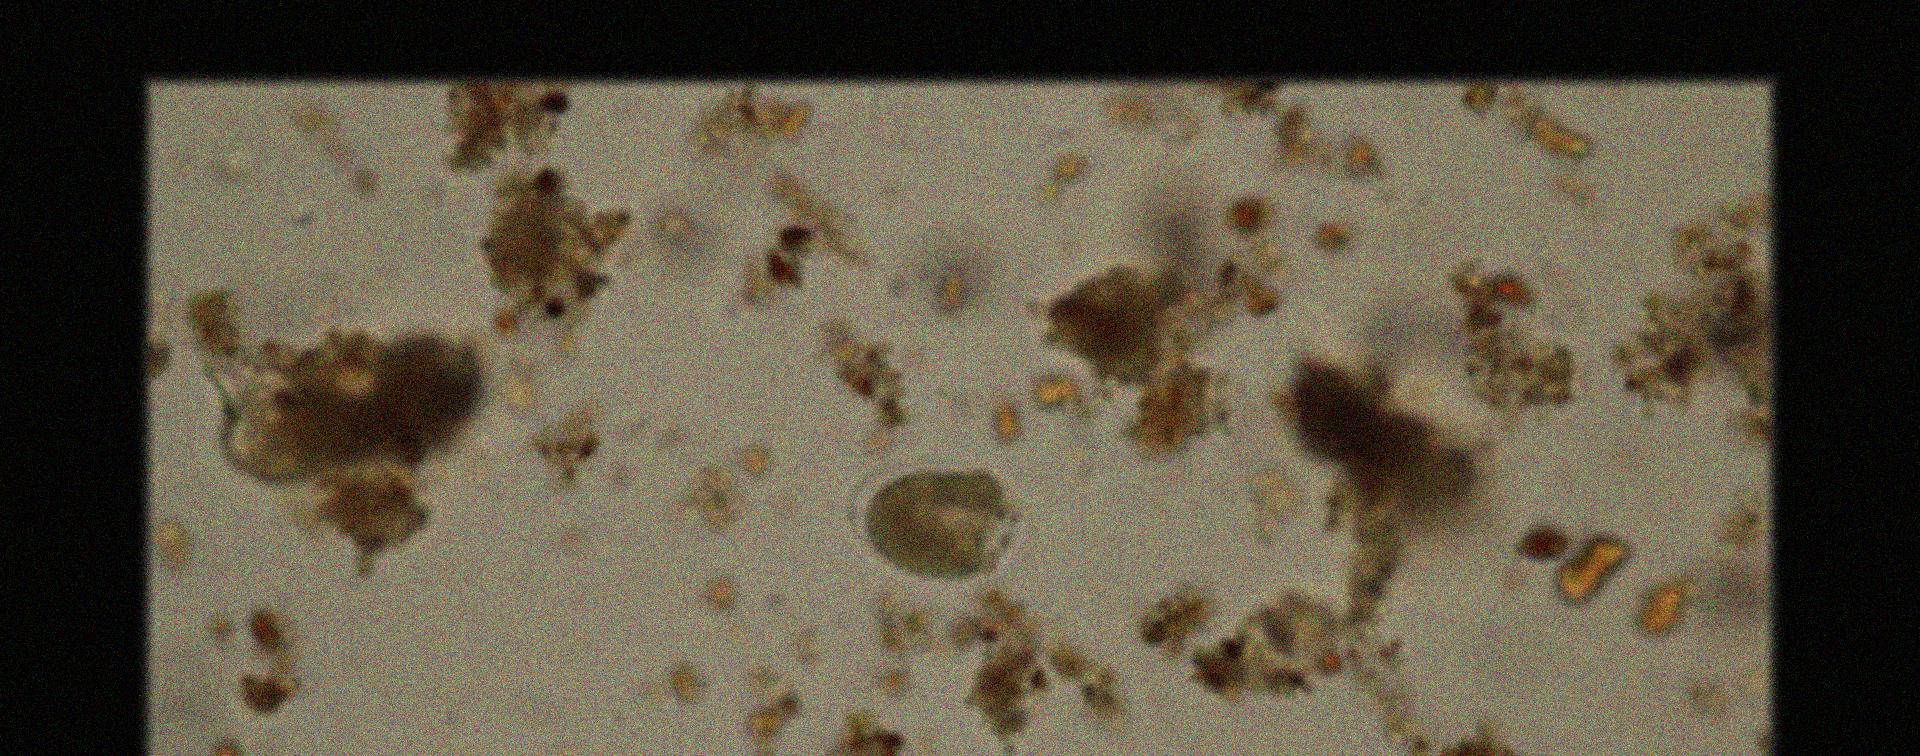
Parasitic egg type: Hookworm egg